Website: slack
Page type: newsletter-management
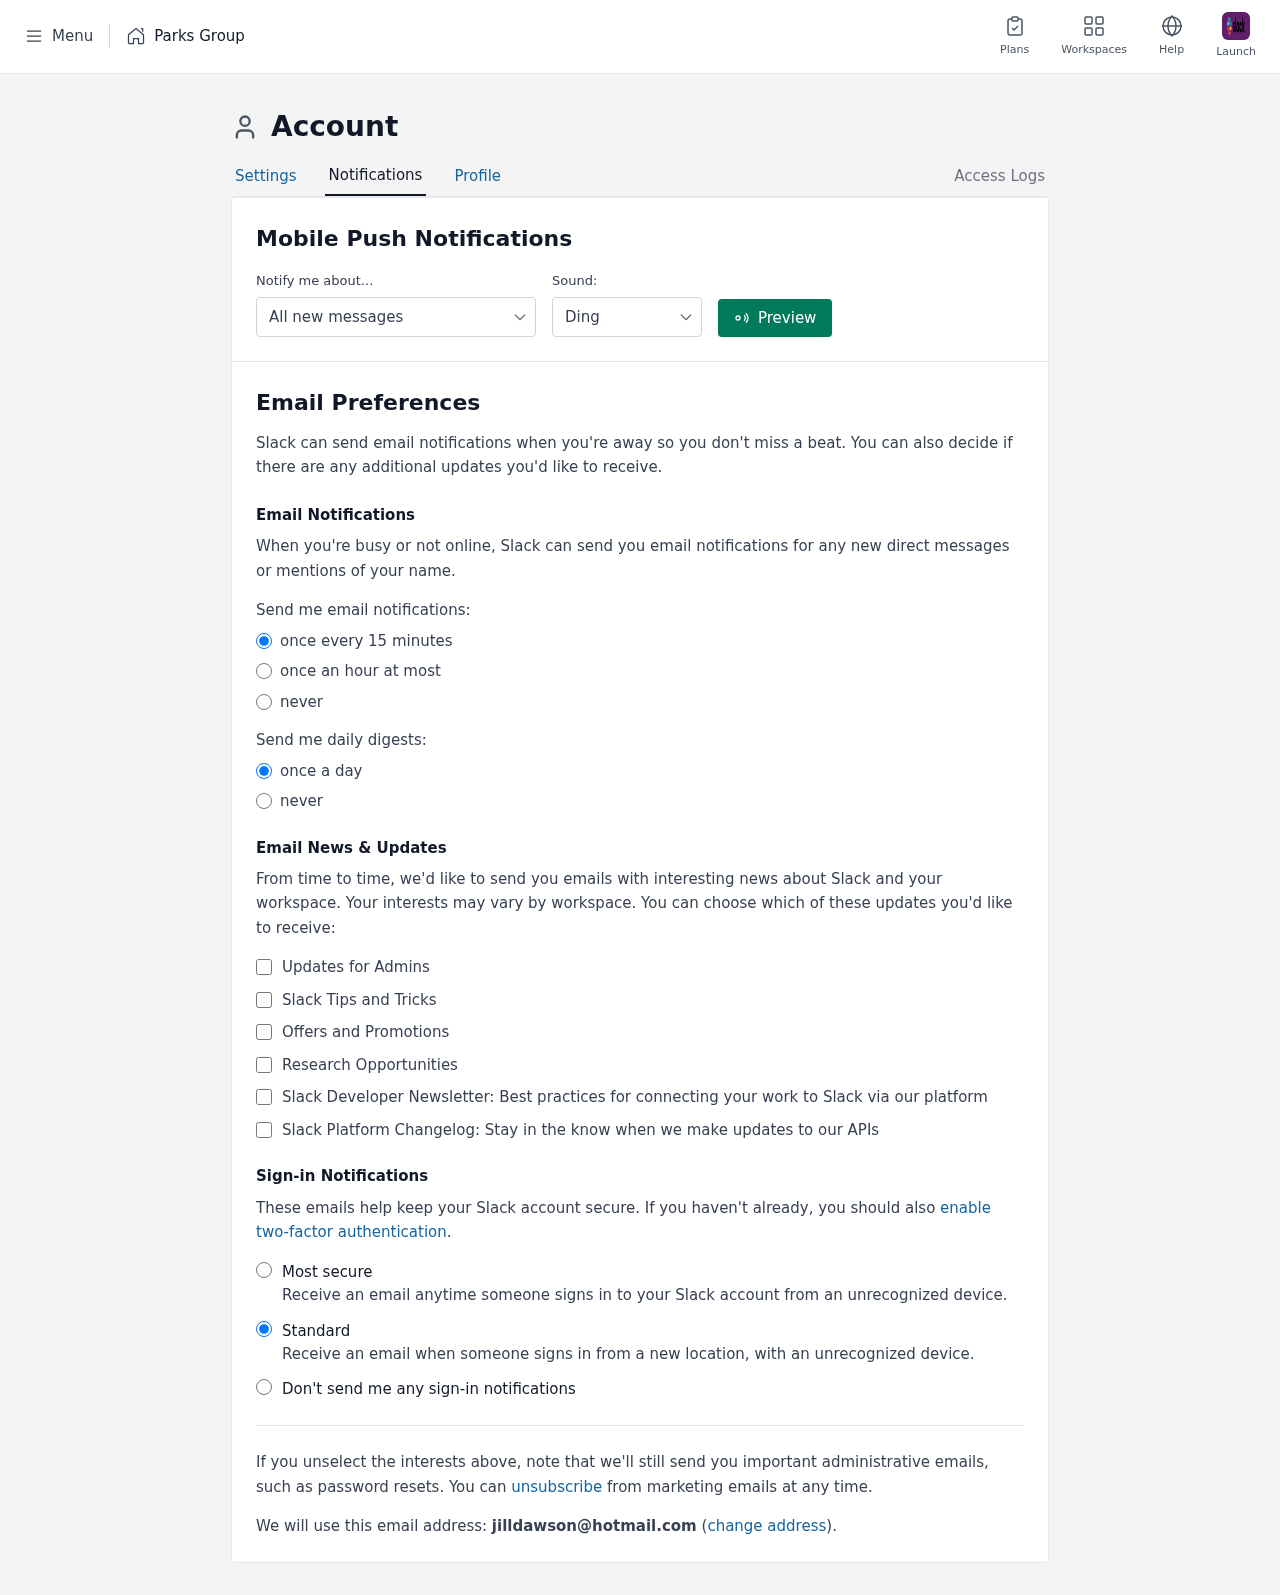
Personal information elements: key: PII_COMPANY
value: Parks Group
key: PII_EMAIL
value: jilldawson@hotmail.com